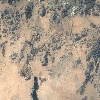
Label: land